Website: apple
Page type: customer-info-address
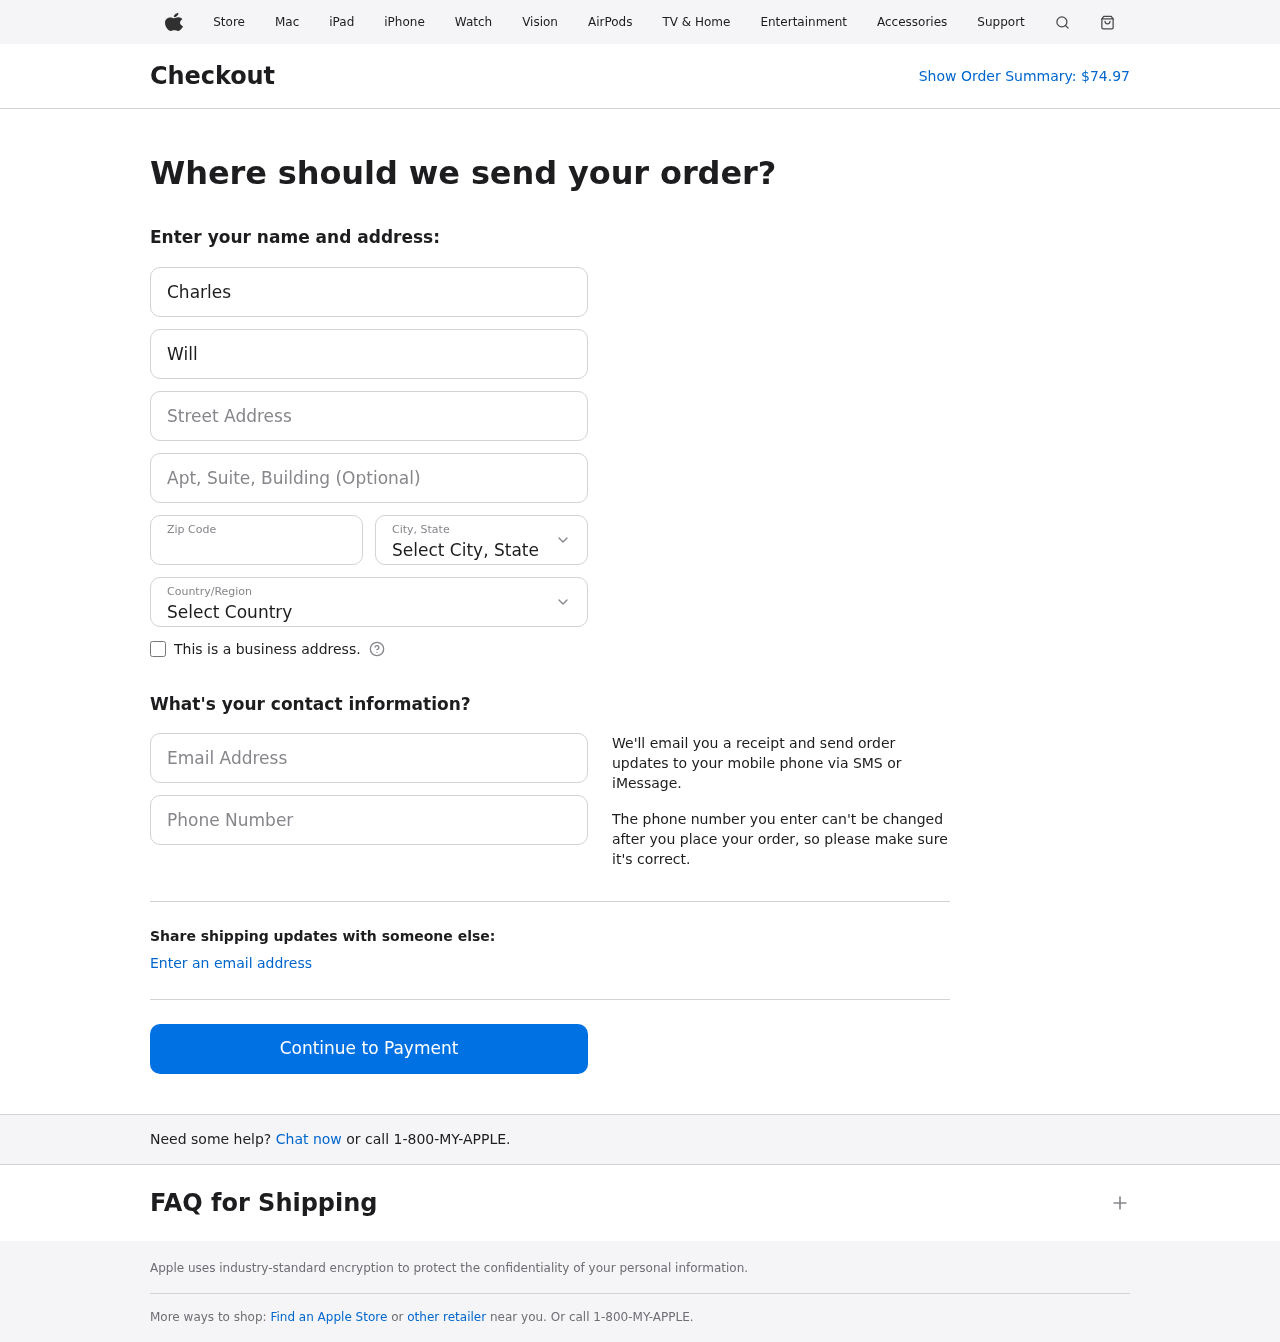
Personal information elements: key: PII_CITY_STATE
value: East Shari, PA
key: PII_COUNTRY
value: United States
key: PII_EMAIL
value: charles_willis@gmail.com
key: PII_FIRSTNAME
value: Charles
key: PII_LASTNAME
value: Willis
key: PII_PHONE
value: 7319434392
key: PII_POSTCODE
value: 45882
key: PII_STREET
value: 8322 Mark Mountains
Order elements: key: ORDER_TOTAL
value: $74.97